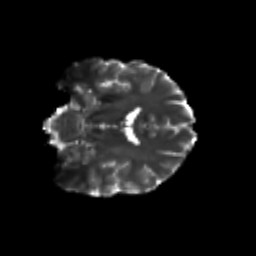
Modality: T2w
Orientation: coronal
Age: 29
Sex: male
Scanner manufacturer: siemens
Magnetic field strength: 3 T
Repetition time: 3.5 s
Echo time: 0.104 s